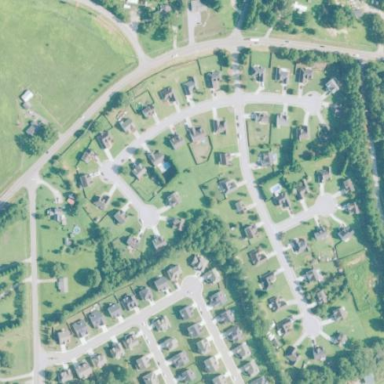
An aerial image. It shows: Single-family residential area.